Question: This is my 'ActionBar', it has two buttons:

'''
private void showActionBar() {
LayoutInflater inflator = (LayoutInflater) this
.getSystemService(Context.LAYOUT_INFLATER_SERVICE);
View v = inflator.inflate(R.layout.activity_main_actions, null);
ActionBar actionBar = getActionBar();
actionBar.setDisplayHomeAsUpEnabled(false);
actionBar.setDisplayShowHomeEnabled(false);
actionBar.setDisplayShowCustomEnabled(true);
actionBar.setDisplayShowTitleEnabled(false);
actionBar.setCustomView(v);
}
'''
I used this method to show buttons. I called this method in onCreate.
Now i want when i click on Any button which is in action bar New activity open.
For example i have AskActivity.java and MessageActivity.java
now when i click on ASK button AskActivity.java opens.
Is this possible?
I have used this but its not working.
'''
@Override
public boolean onOptionsItemSelected(MenuItem item) {
// Take appropriate action for each action item click
switch (item.getItemId()) {
case R.id.action_ask:
Intent i = new Intent(getApplicationContext(), AskActivity.class);
startActivity(i);
return true;
case R.id.action_message:
Intent ij = new Intent(getApplicationContext(), MessageActivity.class);
startActivity(ij);
return true;
default:
return super.onOptionsItemSelected(item);
}
}
'''
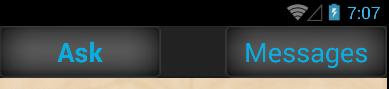
Answer: I think it's because the 'onOptionsItemSelected' method is related to 'MenuItem' and not the 'CustomView'. The two buttons , they are buttons inside the layout 'activity_main_actions'. You have two choices - either create a new on click listener, as follows:
'''
Button action_ask = (Button) findViewById(R.id.action_ask);
action_ask.setOnClickListener(new OnClickListener() {
@Override
public void onClick(View v){
// do something
}
}
'''
Or, use the on click attribute method:
'''
<Button
android:id="@+id/action_ask"
...
android:onClick="actionAskClicked" />
'''
And then inside your Activity:
'''
public void actionAskClicked() {
// do something
}
'''
Same for the other button 'action_message'. Hope this helps.